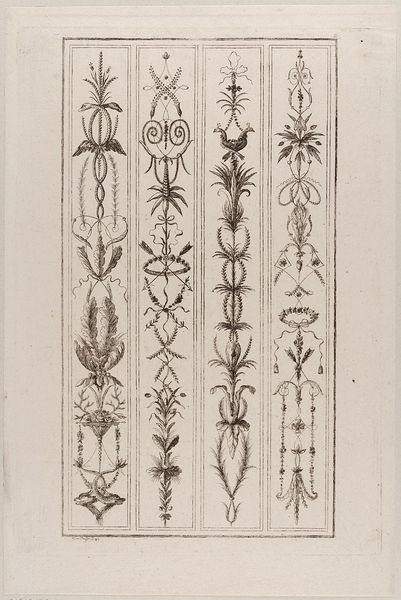
Titel: Blatt 2 aus einer Folge von Pilasterfüllungen
Künstler: Domenicus Fietta
Standort: Hamburg
Institution: Museum für Kunst und Gewerbe Hamburg
Schlagwörter: blätter, vogel, weiß, blumen, schwarz, zeichnung, ornament, pflanzen, papier, grafik, graphik, spalten, ornamente, fotografie, photographie, buch, druck, druckgraphik, druckgrafik, stich, seite, girlanden, schlangen, zierde, musterbuch, kupferstich, kandelaber, fische, groteske, reproduktionen, blumengewinde, druckerzeugnisse, pflanzenornamente, vögel, tierornamente, ornamentstich, vorlageblätter, füllung